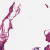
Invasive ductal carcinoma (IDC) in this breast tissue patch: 0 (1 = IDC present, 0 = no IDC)